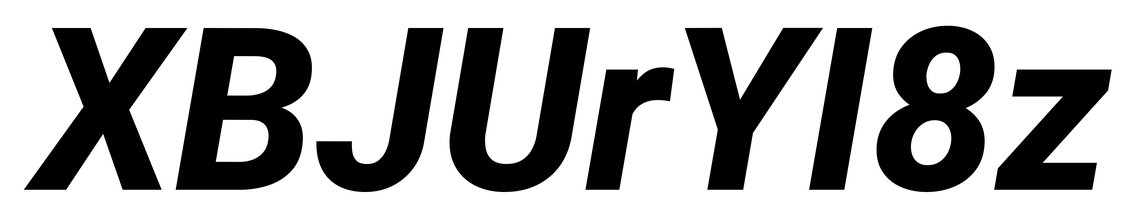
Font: Roboto-Italic_ExtraBold_Italic